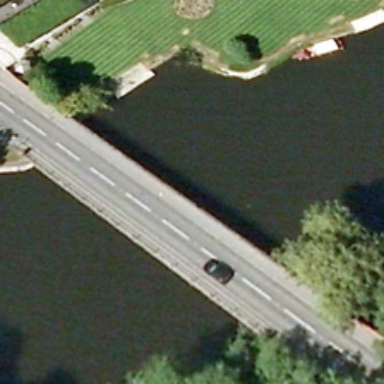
Some green trees and meadows are in two sides of a river with a bridge over it .